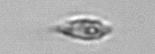
Label: Oxytoxum